Interaction volume radius: 5 \u00c5
Interaction volume height: 40 \u00c5
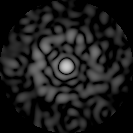
Disorder parameter: 0.8208